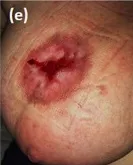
Dermatological and histopathological characteristics of pyoderma gangrenosum. Partial healing after therapy with pulsed intravenous methylprednisolone, followed by the combination of prednisone, and ,cyclosporine given orally.
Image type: medical_photograph (skin_photograph)